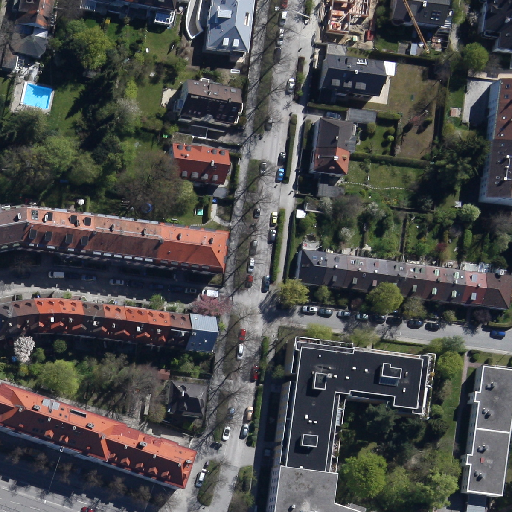
Referring expression: car in the parking area